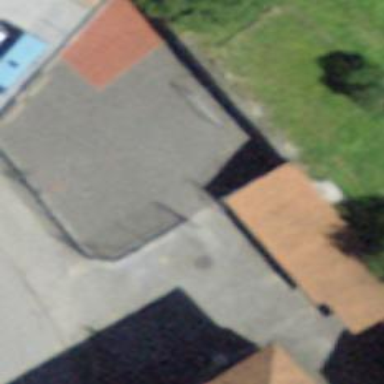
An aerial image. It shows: School.